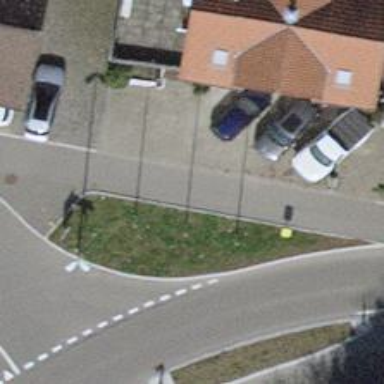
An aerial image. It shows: Flagpole which is man-made.